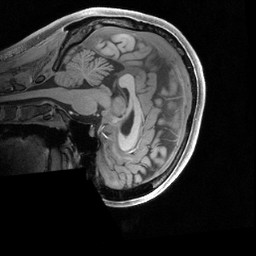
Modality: T1w
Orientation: sagittal
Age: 21
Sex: female
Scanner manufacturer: siemens
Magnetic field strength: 3 T
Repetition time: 2.4 s
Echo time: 0.00224 s